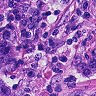
Metastatic tissue present: no